На рисунке представлена идеализированная зависимость силы тока $I$, протекающего через газоразрядную трубку, от напряжения $U$ между электродами для случая несамостоятельного газового разряда.  Трубка с последовательно соединенным балластным резистором сопротивлением $R=10^{7}~Ом$ подключается к конденсатору емкостью $C=10^{-3}~Ф$, заряженному до напряжения $U_{0}=300~В$.
Какое количество теплоты выделится в трубке за время полного разряда конденсатора?
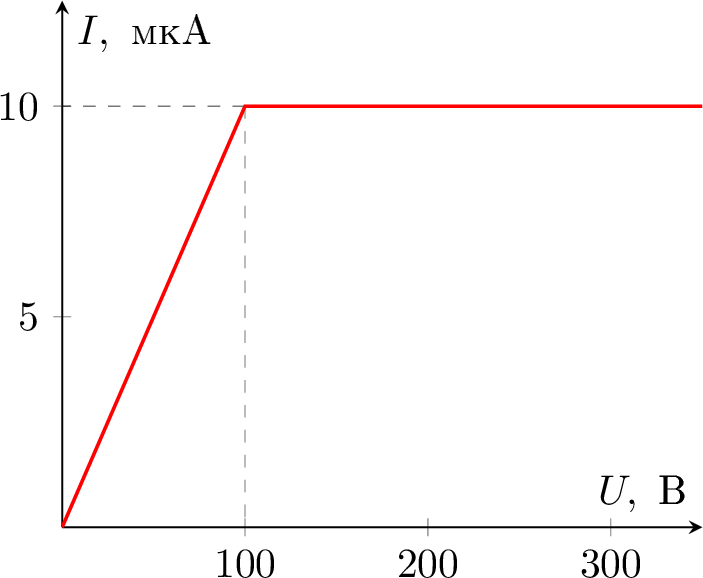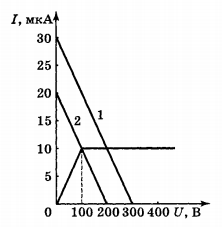
Решение: Зависимость напряжения на трубке $U$ от напряжения на конденсаторе $U_{C}$ во время разрядки имеет вид $U=U_{C}-I R$. Пересечение данной прямой с вольт-амперной характеристикой газового разряда определяет силу тока через трубку и напряжение на ней.  На рисунке прямая $1$ соответствует моменту подключения конденсатора $(t=0)$. В этот момент $U_{0}=200~В$, $U_{C 0}=300~В$, $I_{0}=10~мкА$. Прямая $2$ соответствует моменту $t=t_{1}$, когда процесс стабилизации тока закончился. При этом $U_{1}=100~В$, $U_{C 1}=200~В$, $I_{1}=10~мкА$. Для этого участка — от $t=0$ до $t=t_{1}$ — $$ C \frac{d U_{C}}{d t}=-I_{0}. $$ Решение этого уравнения имеет вид $$ U_{C}=U_{C 0}-\frac{I_{0}}{C} t. $$ За это время на резисторе $R$ выделится количество теплоты $$ W_{R 1}=I_{0}^{2} R t_{1}=10~Дж. $$ Начальная энергия конденсатора $$ W_{C 0}=\frac{C U_{C 0}^{2}}{2}=45~Дж, $$ а к моменту $t_{1}$ энергия конденсатора $$ W_{C 1}=\frac{C U_{C 1}^{2}}{2}=20~Дж. $$ Следовательно, всего в цепи выделилось $25~Дж$: на резисторе $10~Дж$, а в трубке $15~Дж$. На линейном участке вольт-амперной характеристики трубка ведет себя как резистор с сопротивлением $R_{т}=\frac{U_{1}}{I_{0}}=10^{7}~Ом$. Поэтому электростатическая энергия конденсатора $W_{C 1}=20~Дж$ преобразуется в тепло, выделившееся на резисторе $R$ и трубке поровну — по $10~Дж$. Следовательно, полное количество теплоты, выделившееся в трубке, $$ W=15~Дж+10~Дж=25~Дж. $$
Ответ: $$ W=25~Дж. $$
Темы:
T, Электричество, Конденсатор, Нелинейный элемент, Всероссийские, Теплота